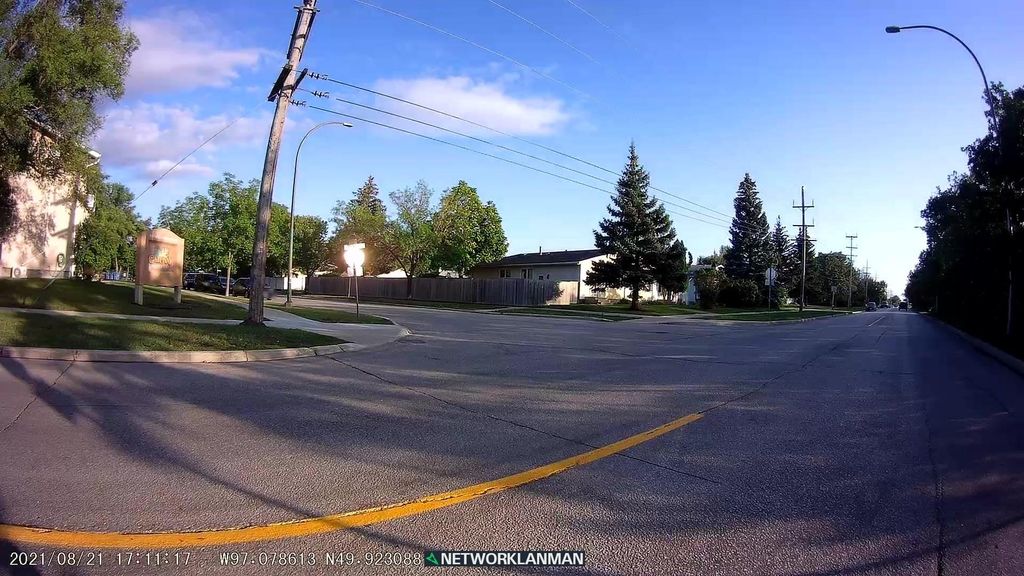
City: winnipeg